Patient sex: M
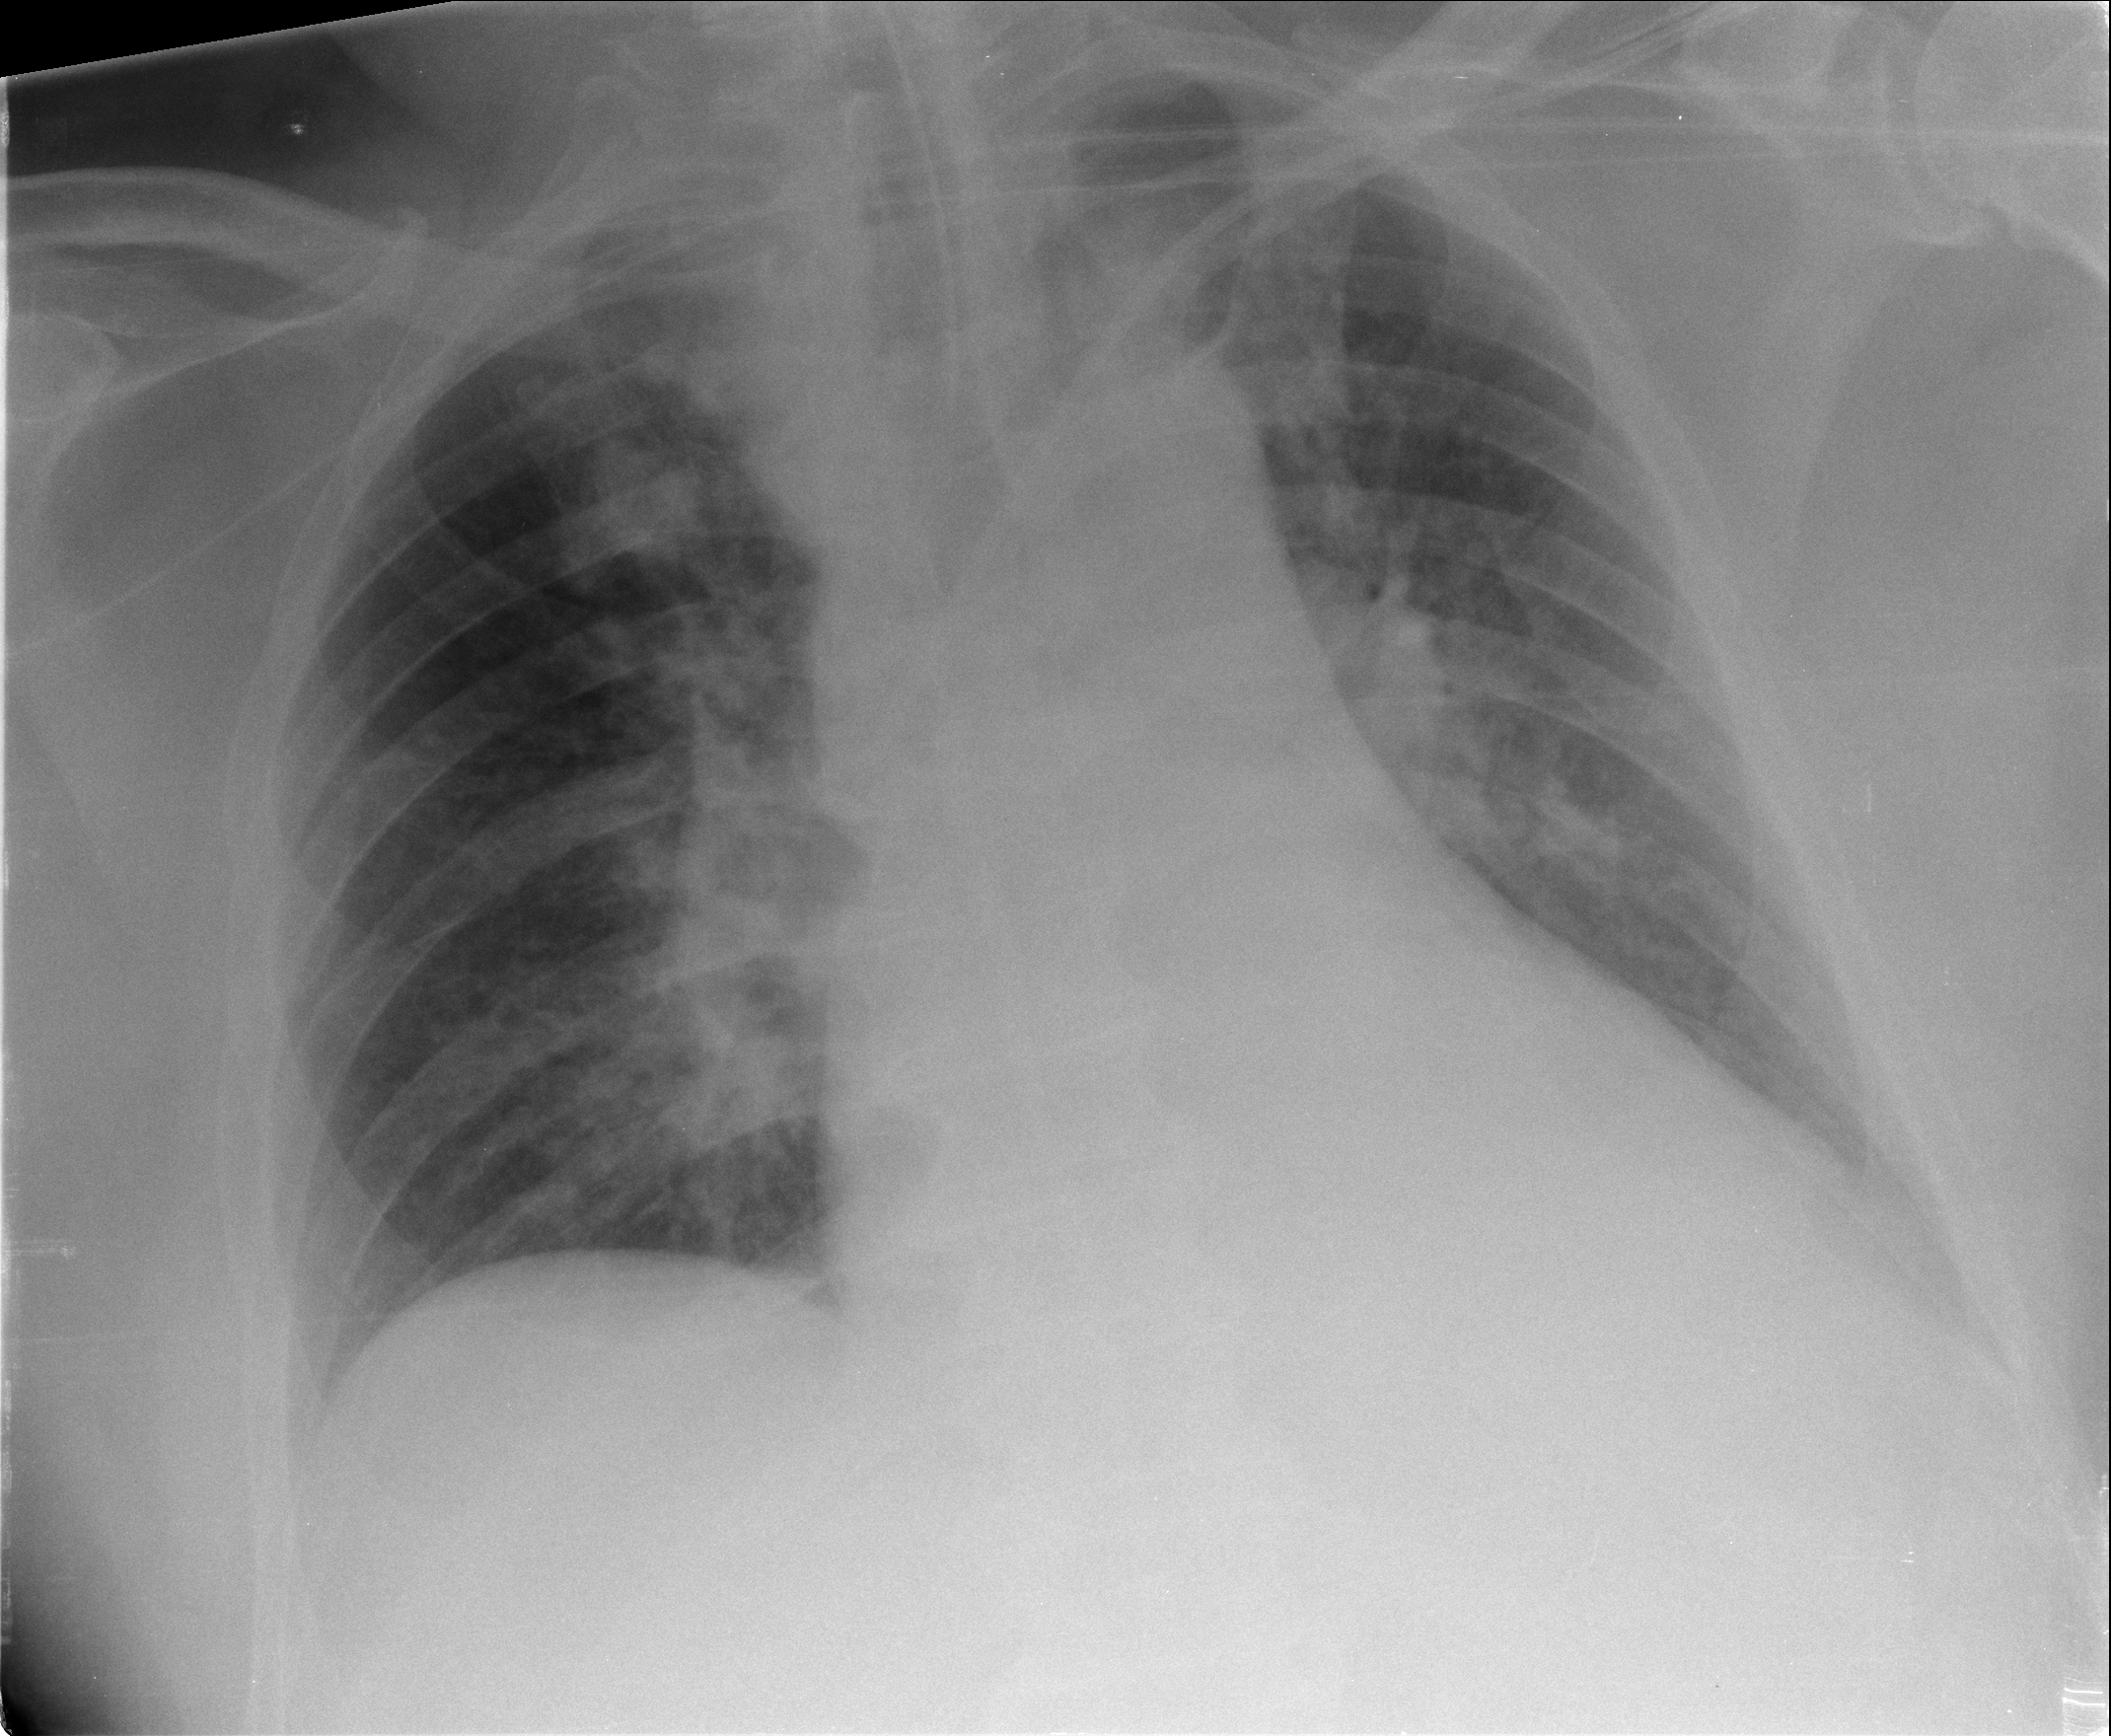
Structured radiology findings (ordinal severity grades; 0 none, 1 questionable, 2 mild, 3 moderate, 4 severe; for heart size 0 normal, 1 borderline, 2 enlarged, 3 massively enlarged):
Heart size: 0
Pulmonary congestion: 3
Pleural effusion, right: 0
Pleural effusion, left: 1
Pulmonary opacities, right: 2
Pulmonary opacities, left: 2
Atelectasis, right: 0
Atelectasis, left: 1